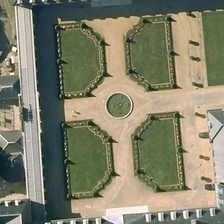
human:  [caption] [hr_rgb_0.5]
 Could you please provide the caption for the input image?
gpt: several buildings are around a rectangle square .

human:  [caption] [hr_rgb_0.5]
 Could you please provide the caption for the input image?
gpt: several buildings are around a rectangle square .

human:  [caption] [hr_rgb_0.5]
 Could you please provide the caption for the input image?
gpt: several buildings are around a rectangle square .

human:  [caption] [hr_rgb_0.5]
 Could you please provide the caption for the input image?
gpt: several buildings are around a rectangle square .

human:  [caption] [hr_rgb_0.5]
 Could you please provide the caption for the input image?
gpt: several buildings are around a rectangle square .